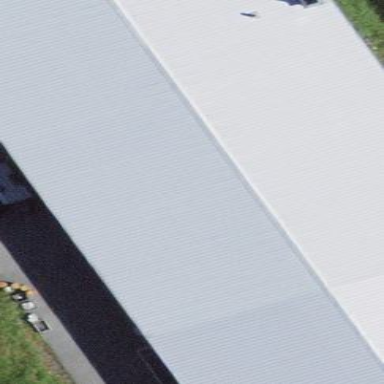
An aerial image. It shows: Commercial building.